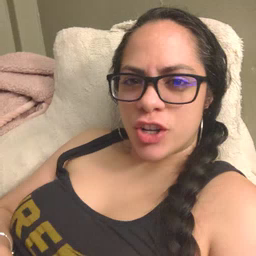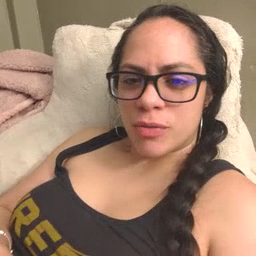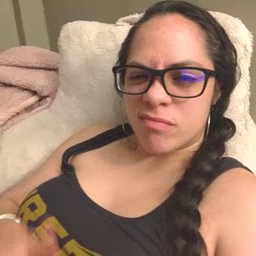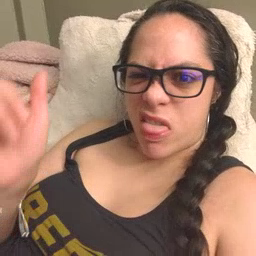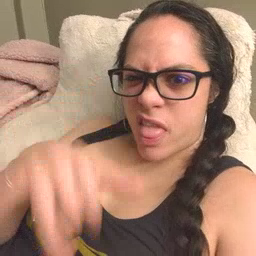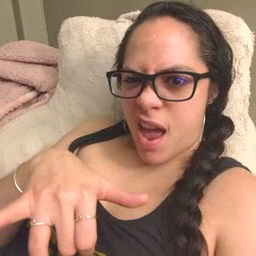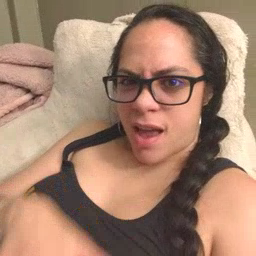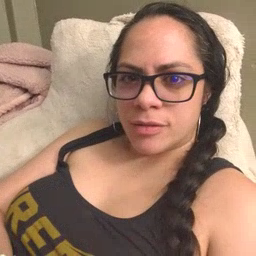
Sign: that